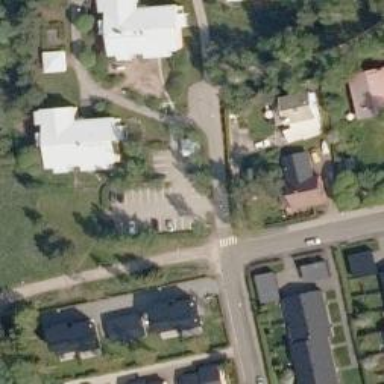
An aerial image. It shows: Uncontrolled crossing on the road.